An envelope spectrum derived from a bearing vibration measurement is shown; the reference markers locate BPFO, BPFI, BSF and FTF for this bearing geometry and shaft speed. What is the most likely bearing condition (normal, inner_race, outer_race, ball)?
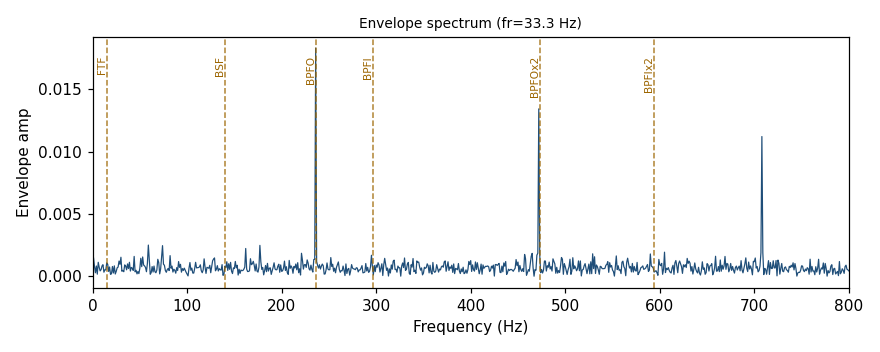
Answer: outer_race